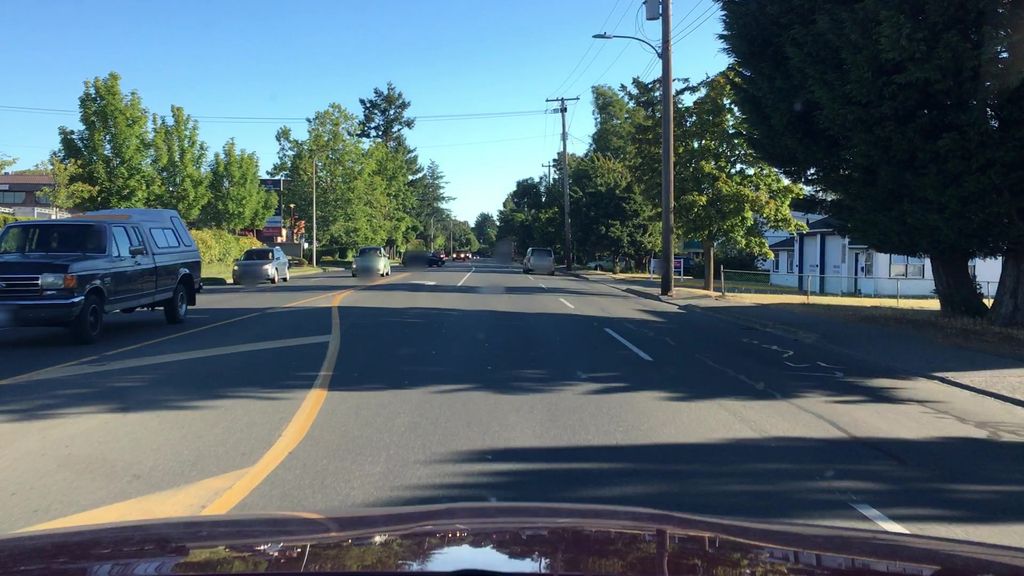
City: victoria